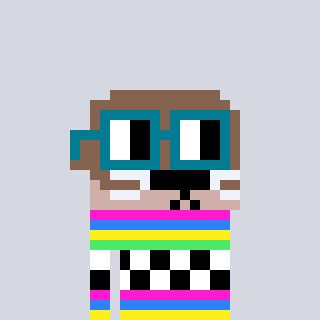
a pixel art character with square dark green glasses, a otter-shaped head and a grayscale-colored body on a cool background